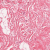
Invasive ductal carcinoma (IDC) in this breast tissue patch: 0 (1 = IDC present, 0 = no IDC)